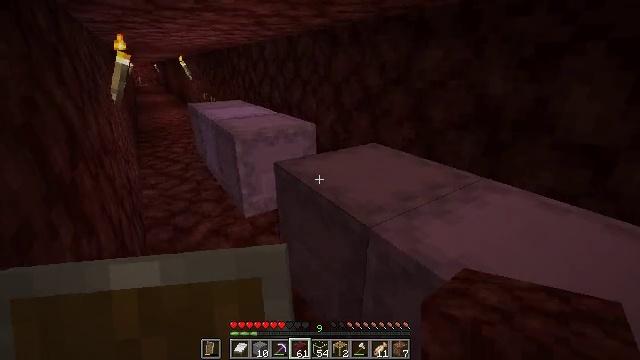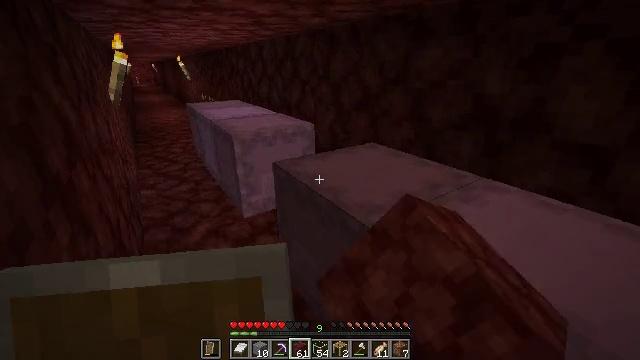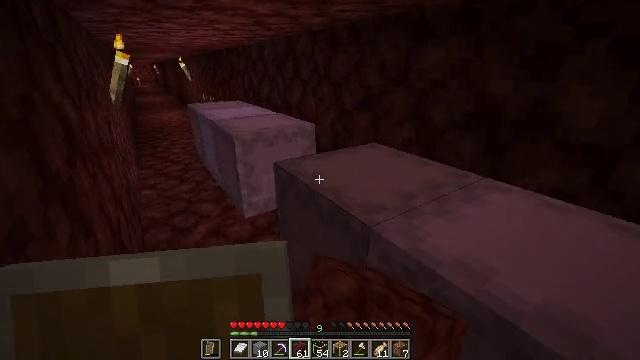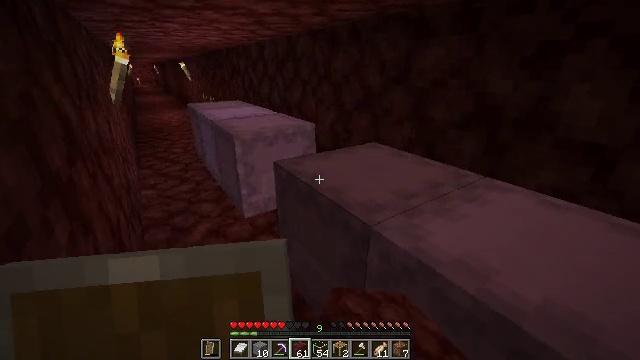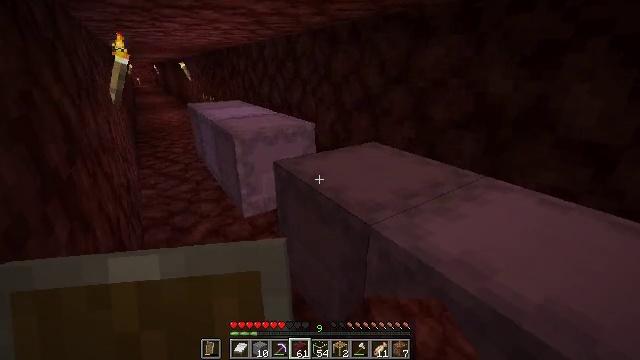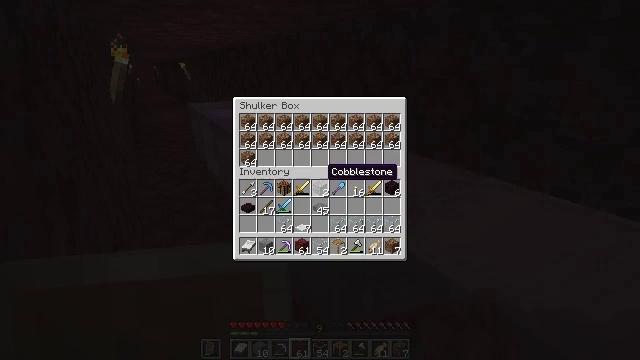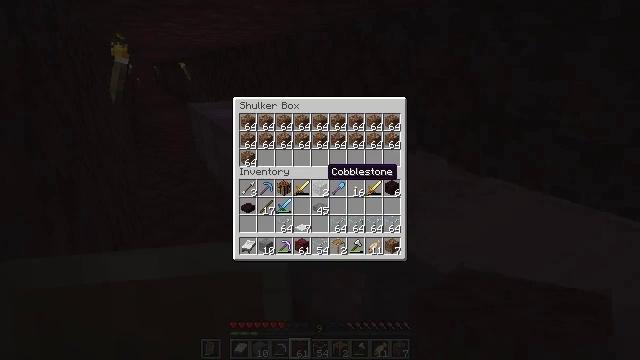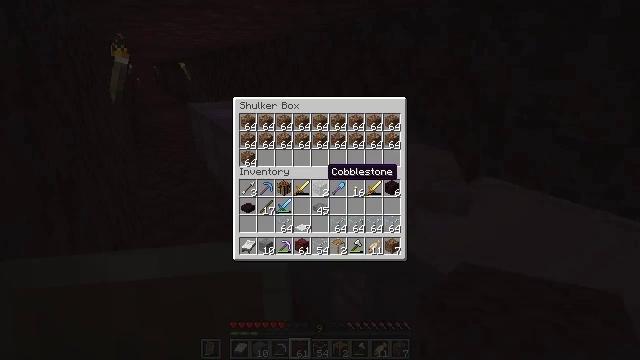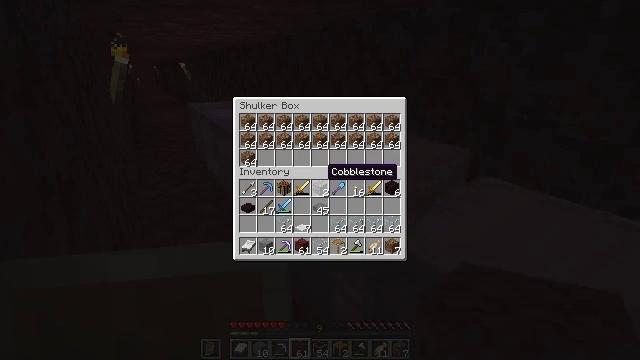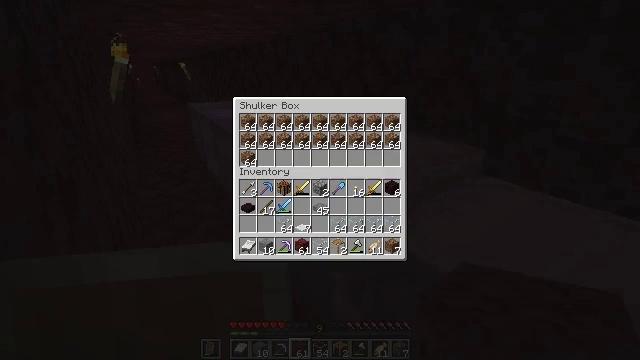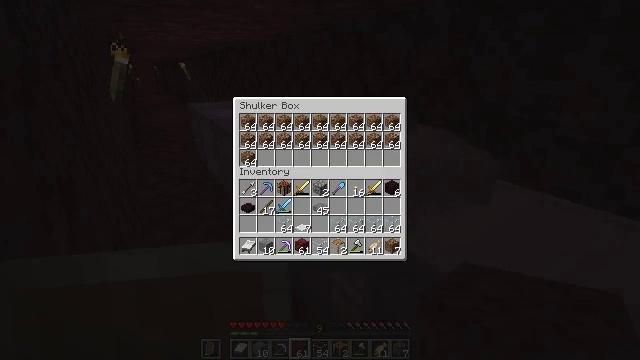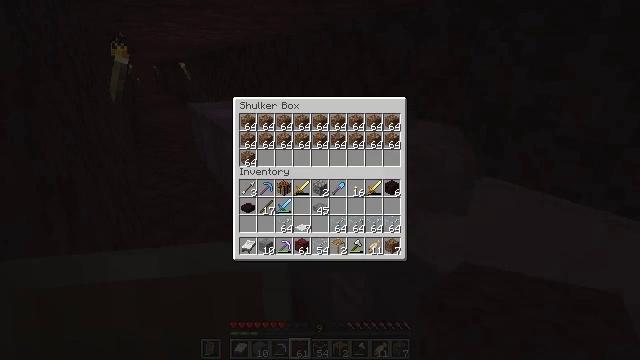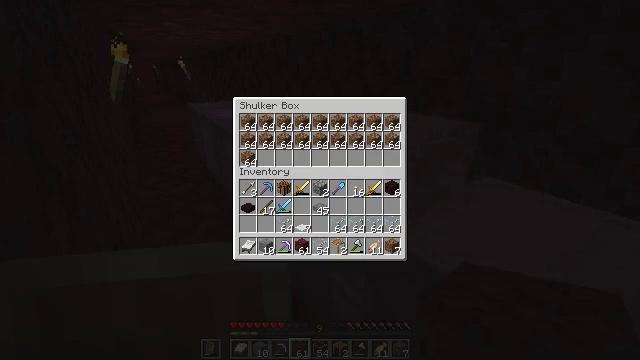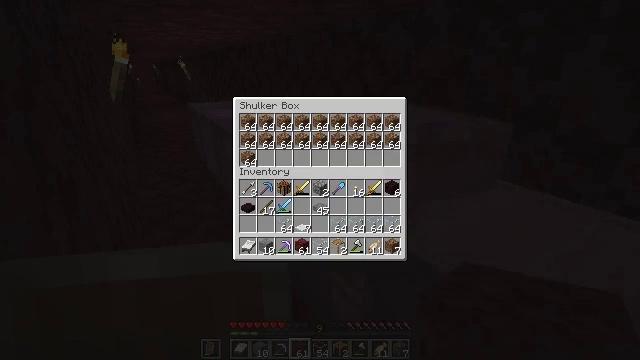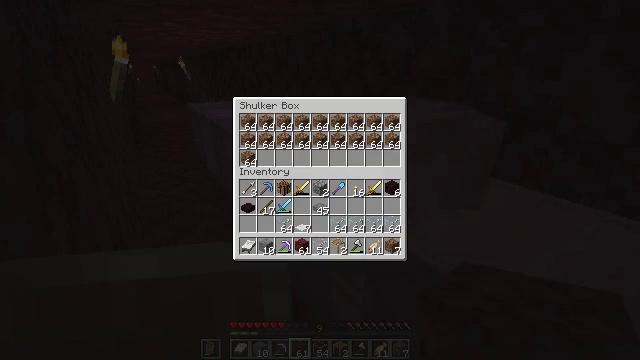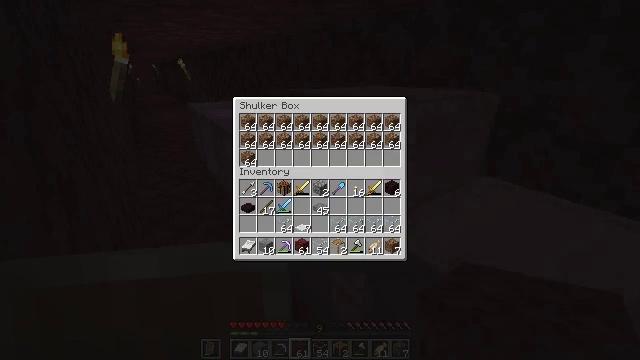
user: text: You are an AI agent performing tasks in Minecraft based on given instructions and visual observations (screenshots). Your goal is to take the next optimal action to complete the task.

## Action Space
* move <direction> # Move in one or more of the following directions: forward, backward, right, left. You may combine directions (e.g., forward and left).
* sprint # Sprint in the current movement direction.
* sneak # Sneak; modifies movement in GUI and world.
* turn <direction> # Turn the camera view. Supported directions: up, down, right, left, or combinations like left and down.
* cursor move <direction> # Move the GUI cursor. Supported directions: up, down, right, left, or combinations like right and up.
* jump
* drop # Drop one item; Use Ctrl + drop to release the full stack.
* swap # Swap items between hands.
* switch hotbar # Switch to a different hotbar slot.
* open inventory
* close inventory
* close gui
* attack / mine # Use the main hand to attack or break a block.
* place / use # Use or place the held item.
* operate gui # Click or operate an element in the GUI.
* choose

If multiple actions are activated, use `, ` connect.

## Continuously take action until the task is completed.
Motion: motion action
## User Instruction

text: Drop a golden sword.
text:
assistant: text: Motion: use / place
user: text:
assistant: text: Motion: use / place
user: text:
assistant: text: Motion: no_op
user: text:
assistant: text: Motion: no_op
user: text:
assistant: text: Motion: no_op
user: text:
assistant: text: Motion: no_op
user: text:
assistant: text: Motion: no_op
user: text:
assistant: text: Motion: no_op
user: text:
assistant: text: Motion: no_op
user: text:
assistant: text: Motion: cursor move up
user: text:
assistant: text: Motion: no_op
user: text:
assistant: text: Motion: no_op
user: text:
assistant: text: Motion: cursor move right
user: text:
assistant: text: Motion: no_op
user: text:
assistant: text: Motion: no_op
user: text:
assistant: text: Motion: no_op
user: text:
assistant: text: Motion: no_op
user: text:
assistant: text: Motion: close inventory
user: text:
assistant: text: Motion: close inventory
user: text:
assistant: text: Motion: turn left
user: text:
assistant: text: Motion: move left, turn left
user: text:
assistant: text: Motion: move left, turn left
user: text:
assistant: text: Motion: move forward and move left, turn left
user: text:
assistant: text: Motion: move forward and move left
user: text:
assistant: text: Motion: move forward and move left
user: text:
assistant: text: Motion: move forward and move left
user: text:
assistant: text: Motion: move forward and move left
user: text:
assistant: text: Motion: no_op
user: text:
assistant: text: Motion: use / place
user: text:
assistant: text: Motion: use / place